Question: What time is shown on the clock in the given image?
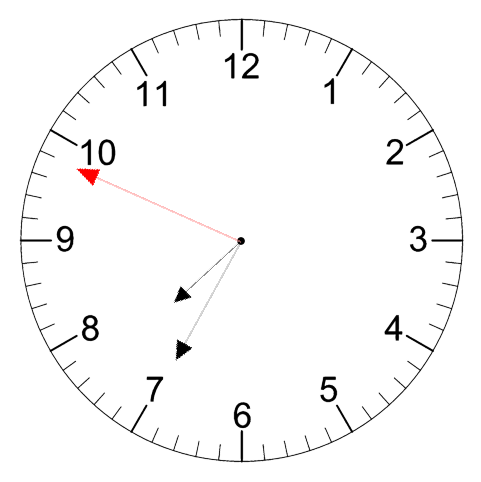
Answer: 07:34:49